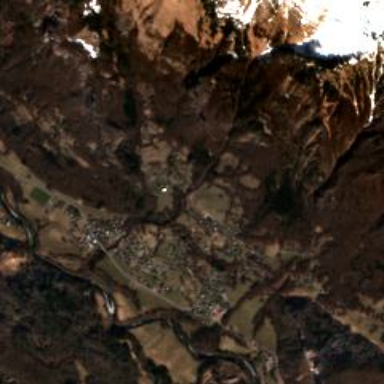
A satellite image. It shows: Small settlement known as hamlet.